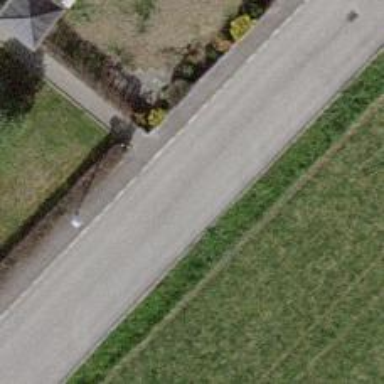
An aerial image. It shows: Residential road with asphalt surface. There is sidewalk on the left side.